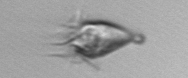
Label: Paratontonia_gracillima